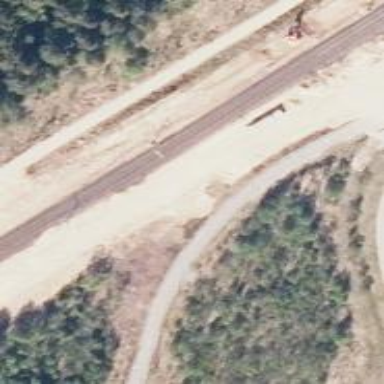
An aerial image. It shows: Railway track with continuous electrified contact line.